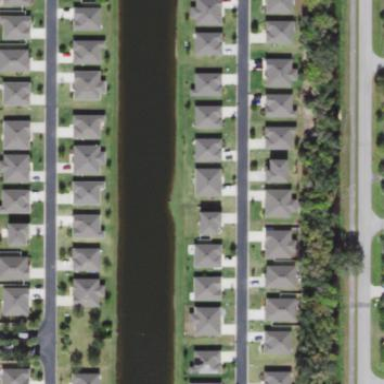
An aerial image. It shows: Residential area consisting of single-family homes.